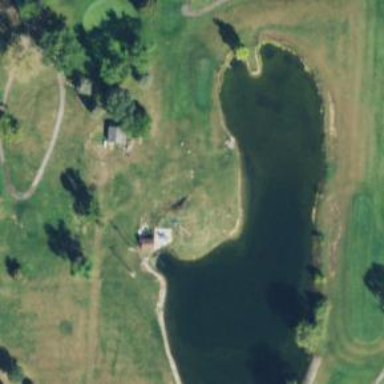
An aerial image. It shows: Serene pond surrounded by nature.